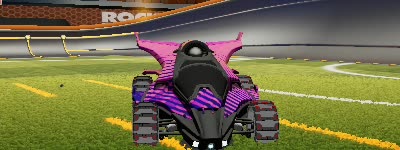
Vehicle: aftershock